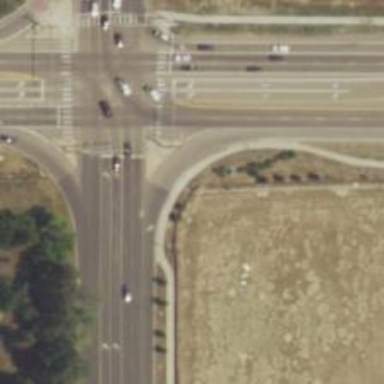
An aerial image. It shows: Footway located on traffic island.